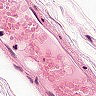
Metastatic tissue present: no